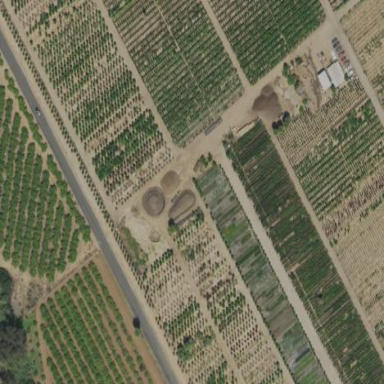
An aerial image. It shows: Plant nursery specializing in trees.